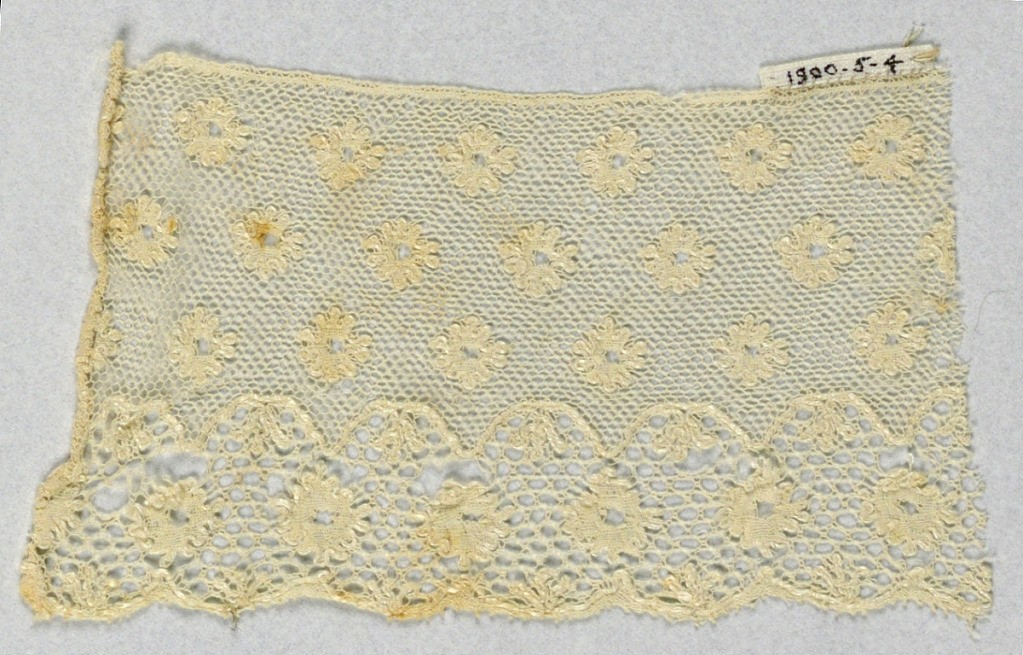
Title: Fragment
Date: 19th century
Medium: linen Technique: bobbin lace (Lille style with heavy outlining thread)
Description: Fragment of Lille style lace with Lille ground